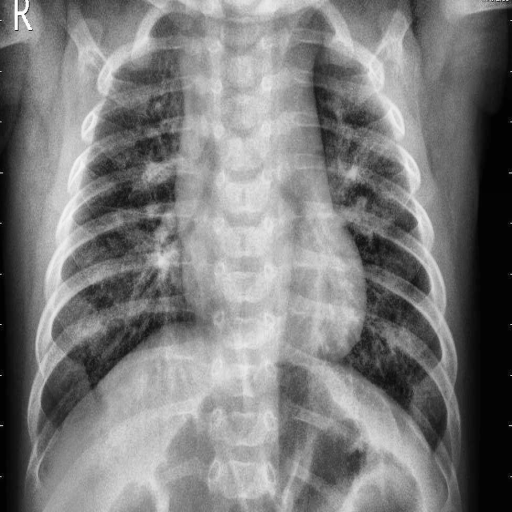
Finding: PNEUMONIA